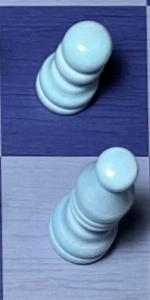
Label: Bishop_White